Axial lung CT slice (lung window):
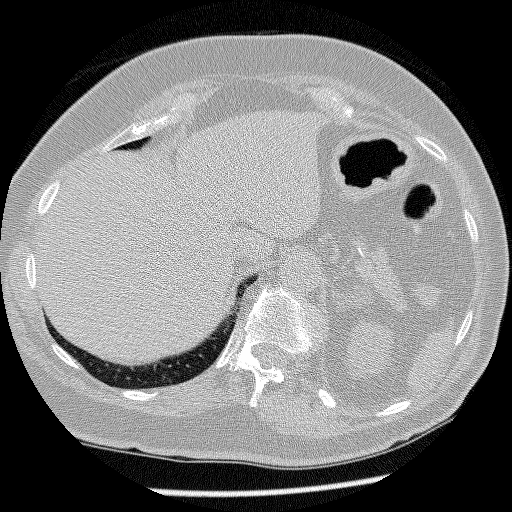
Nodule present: no